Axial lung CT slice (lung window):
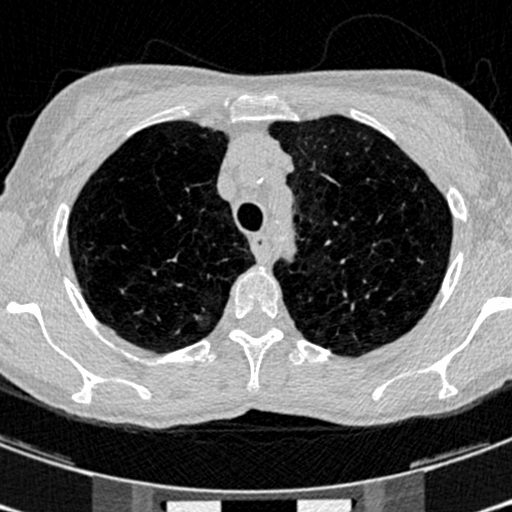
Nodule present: no